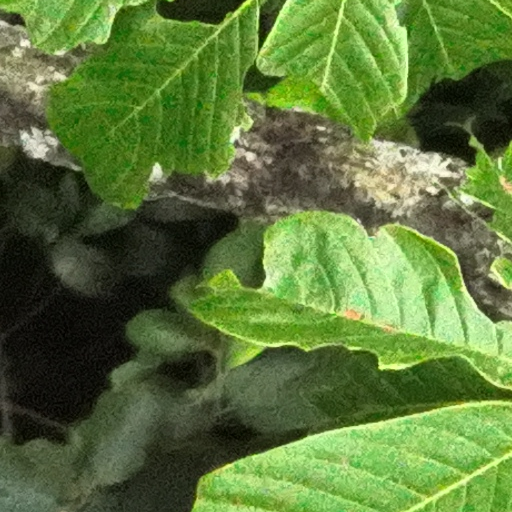
Species: Ceiba pentandra
GBIF accepted scientific name: Ceiba pentandra
Crown area (m\u00b2): 146.646